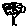
Label: tree